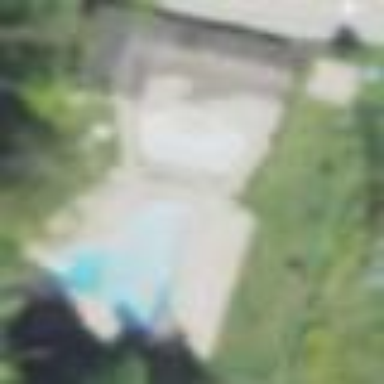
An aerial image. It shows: Sports centre specializing in swimming activities located in leisure land area.